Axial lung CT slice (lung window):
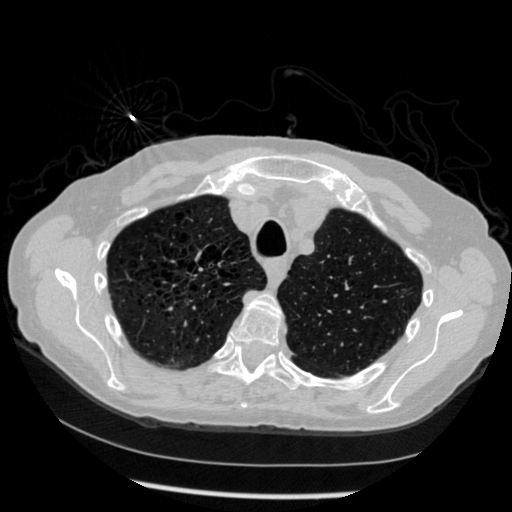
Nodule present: no